Question: I am testing JMeter on my site, I use debug and catch exception which close my socket, I don't understand the reason for that
error: Response code:Websocket I/O error
Response message:WebSocket I/O error: Programma na vashem khot-komp'iutere razorvala utanovlennoe podkliuchenie
(it means "An established connection was aborted by the software in your host machine").

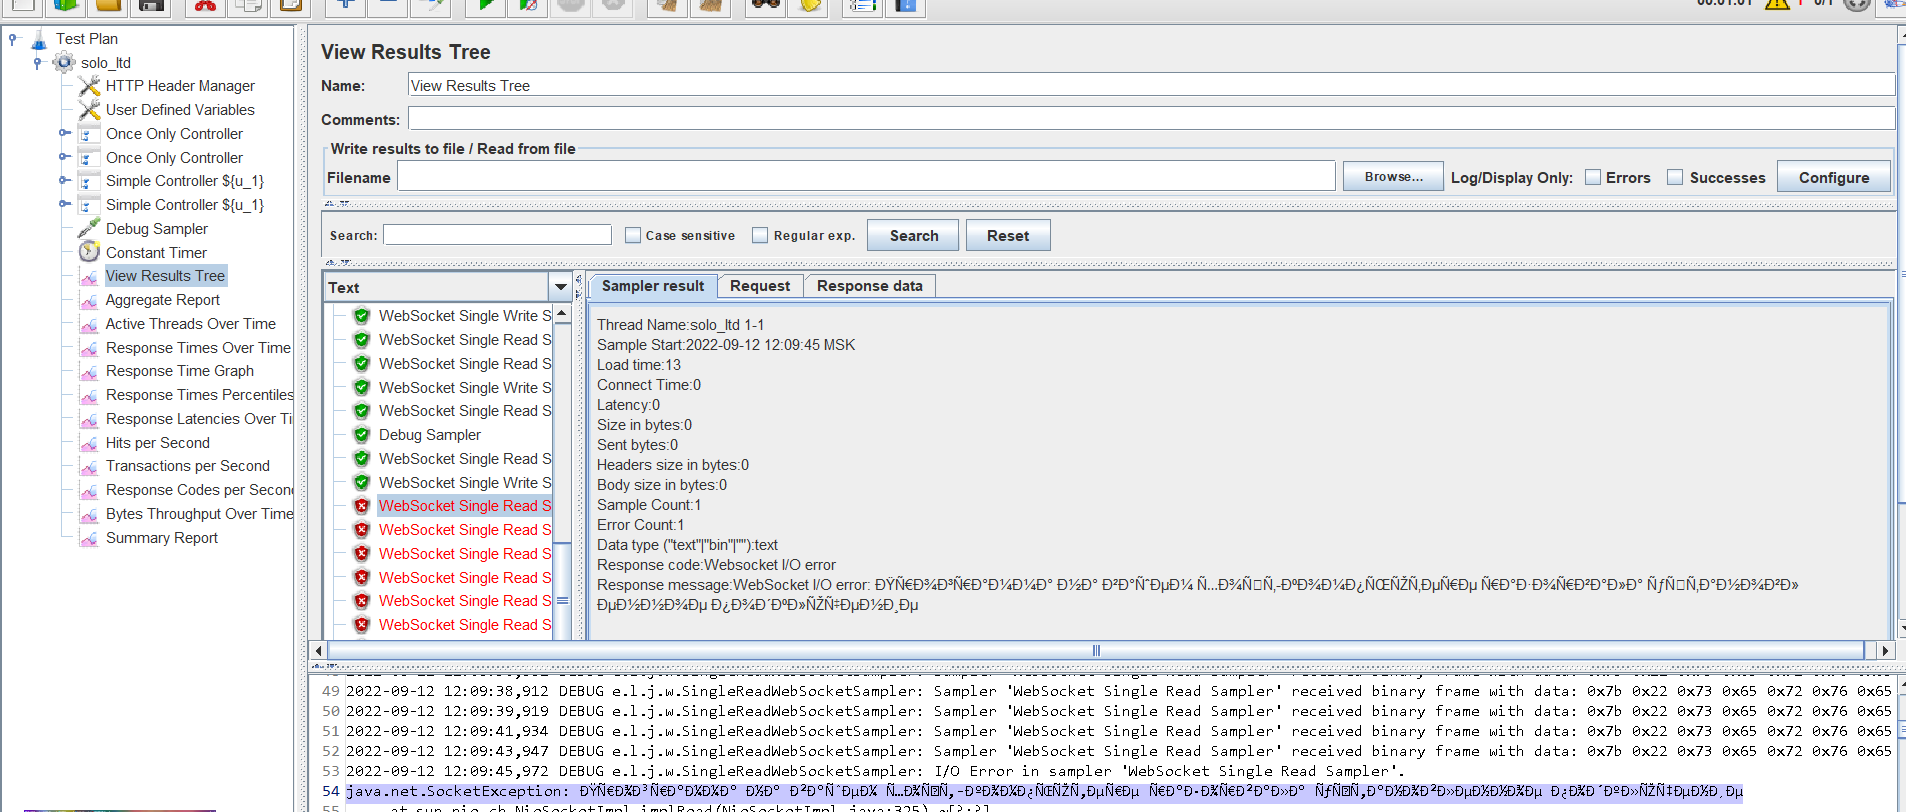
Answer: First of all it looks like you're getting multiple frames as the response to a single call, as per <URL>:
> FragmentationWebSocket messages may be fragmented into several frames. In such cases the first frame is an ordinary text or binary frame, but it will have the 'final' bit cleared. The succeeding frames will be continuation frames (whether they are text or binary is inferred by the first frame) and the last continuation frame will have the 'final' bit set. The plugin supports continuation frames, but as the plugin is frame-oriented, you'll have to read them yourself. In cases where the number of fragments is known beforehand, this is as easy as adding an extra WebSocketReadSampler for each continuation frame you expect. If the number of continuation frames is not known, you need to create a loop to read all the continuation frames. For this purpose, the plugin provides a new JMeter variable called 'websocket.last_frame_final' that indicates whether the last frame read was final. This enables you to write a simple loop with a standard JMeter While Controller; use the expression '${__javaScript(! ${websocket.last_frame_final},)}' as condition. With a JMeter If Controller, the condition can be simplified to '! ${websocket.last_frame_final}' because that controller automatically interprets the condition as JavaScript. See the sample <URL>.
---
If this is not the case, another possible reason I can think of is that something is terminating the websocket connection on your machine, I don't know what exactly, maybe a <URL>
Try opening inbound and outbound traffic for the java process, add it to your antivirus whitelist and ask around, maybe your network administrator can shed some light on it.
If you want to get some more troubleshooting information you can add the next line to JMeter's <URL>:
'''
javax.net.debug=all
'''
and inspect JMeter's stdout to see if there is a clue there.
More information: <URL>